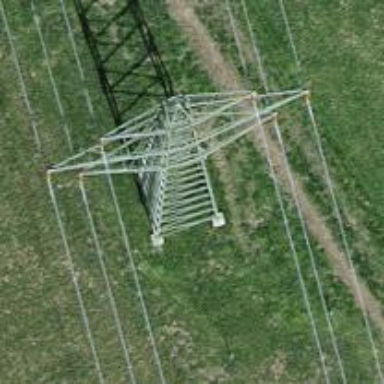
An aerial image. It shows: Power tower.